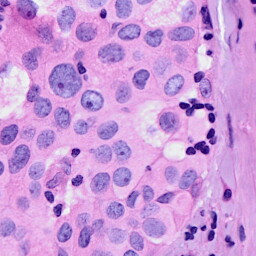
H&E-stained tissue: Breast